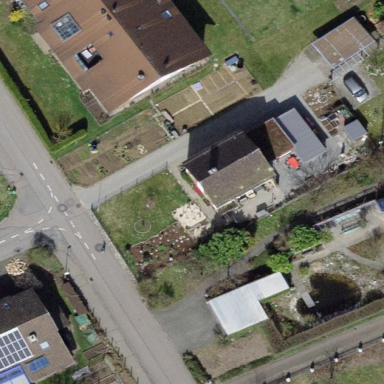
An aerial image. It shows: Garden area designated for leisure land.